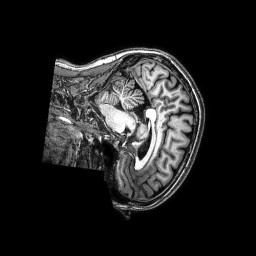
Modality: T1w
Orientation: sagittal
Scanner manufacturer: philips
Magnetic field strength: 3 T
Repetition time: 0.008 s
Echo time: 0.003609 s